Interaction volume radius: 5 \u00c5
Interaction volume height: 15 \u00c5
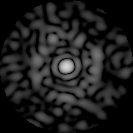
Disorder parameter: 0.8044